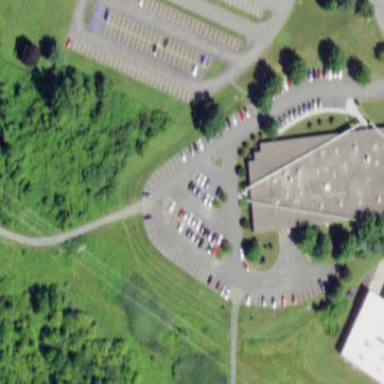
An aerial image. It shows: Parking area with surface.